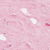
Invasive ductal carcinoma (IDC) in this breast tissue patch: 0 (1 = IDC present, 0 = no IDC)